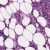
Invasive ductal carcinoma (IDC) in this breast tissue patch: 1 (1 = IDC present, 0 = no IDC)